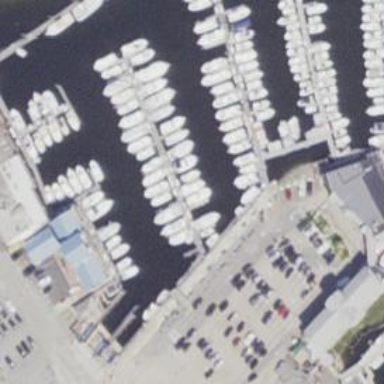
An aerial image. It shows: Man-made pier.